Question: So I am trying to read a .bmp file in C. I am later going to encrypt the file using openssl libraries - but that's only background info.
I need to open the file in binary mode (obviously) but for whatever reason when I try to open the file, it only reads in 4 bytes. When I try to output this exact file I just opened (for error testing) it outputs the following - '88 24 AD FB'.
In my troubleshooting I decided to try this on a text file (54 bytes) and I get the exact same result.
'''
#include <openssl/conf.h>
#include <openssl/evp.h>
#include <openssl/err.h>
#include <stdlib.h>
#include <stdio.h>
#include <string.h>
int main(){
char * fileName="pic_original.bmp";
//read the file from given filename in binary mode
printf("Start to read the .bmp file
");
FILE *image;
image = fopen(fileName,"rb");
//print the size of the image (4 bytes every damn time)
printf("Size of image: %d
",sizeof(image));
//output the exact file that was read (error testing)
FILE *test;
test = fopen("./test.bin", "w");
fwrite(image, sizeof(image), 1, test);
fclose(test);
fclose(image);
return 1;
}
'''
This is the image (uploaded as png for some reason)

Not exactly sure where I'm going wrong here but I'm not very seasoned in C.
Cheers,
Liam
EDIT 1:
'''
//allocate memory for the header and image
char *headerBuf = (char *)malloc(54);
char *imageBuf = (char *)malloc(sizeof(image)-54); //this line is wrong - thanks to user EOF
//allocate memory for the final ciphertext
char *imagecipherCBC = (char *)malloc(sizeof(image)); //wrong also
//read first 54 bytes (header)
rewind(image);
fread(headerBuf,54,1,image);
//read the bitmap image until the end of the file
fread(imageBuf,sizeof(image),1,image); //also wrong
'''
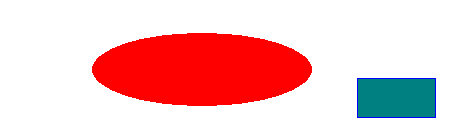
Answer: Well,
The size of the image is of course, 4 bytes which is a file pointer on a 32 bit machine.
I think you have to prepare some image buffer of your bmp file as a simple example, then you can do encrypt and decrypt the contents of this image buffer if your file is not too big.
'''
static void read_from_image(char *imageBuf, int fileLength)
{
const char * outFileName="c:/DEV/temp/test.bin";
char headerBuf[54];
char *imagecipherCBC;
FILE *test;
test = fopen(outFileName, "wb");
//allocate memory for the final ciphertext
imagecipherCBC = (char *)malloc(fileLength *sizeof(char));
//read first 54 bytes (header)
//fread(headerBuf,54,1,image);
memcpy(headerBuf, imageBuf, 54 * sizeof(char));
//read the bitmap image until the end of the file
//fread(imageBuf,sizeof(image),1,image); //also wrong
fwrite(imageBuf, fileLength * sizeof(char), 1, test);
fflush(test);
fclose(test);
free(imagecipherCBC),imagecipherCBC = NULL;
free(imageBuf),imageBuf = NULL;
return;
}
'''
You can have a file length and an image buffer in a main function.
'''
int main(int argc, char *argv[])
{
const char * fileName="c:/DEV/temp/pic_original.bmp";
int fileLength = 0;
FILE *image;
char *imageBuffer;
imageBuffer = NULL;
image = fopen(fileName,"rb");
printf("read the file from given filename in binary mode
");
printf("Start to read the .bmp file
");
//try to get a file length;
fseek(image, 0, SEEK_END);
fileLength = ftell(image);
fseek(image, 0, SEEK_SET);
rewind(image);
imageBuffer = (char*)malloc(fileLength * sizeof(char));
//print the size of the image (4 bytes every damn time)
printf("read the file from given filename in binary mode
");
printf("Size of image file pointer: %d
",sizeof(image));
printf("Size of image: %d
",fileLength);
//output the exact file that was read (error testing)
fread(imageBuffer,sizeof(char),fileLength*sizeof(char), image);
fclose(image);
read_from_image(imageBuffer, fileLength);
return 0;
}
'''
good luck